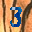
Label: 3